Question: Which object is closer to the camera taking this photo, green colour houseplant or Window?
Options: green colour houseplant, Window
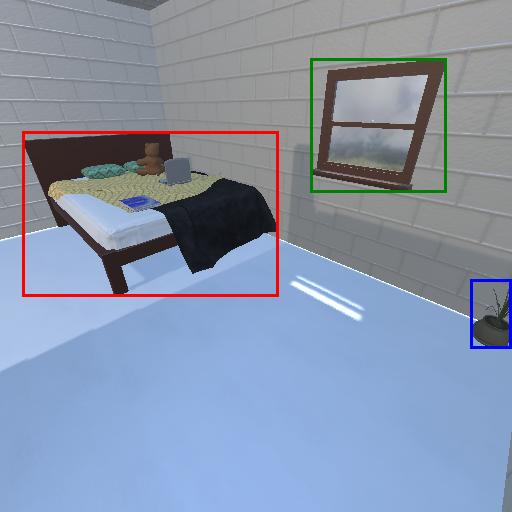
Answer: green colour houseplant